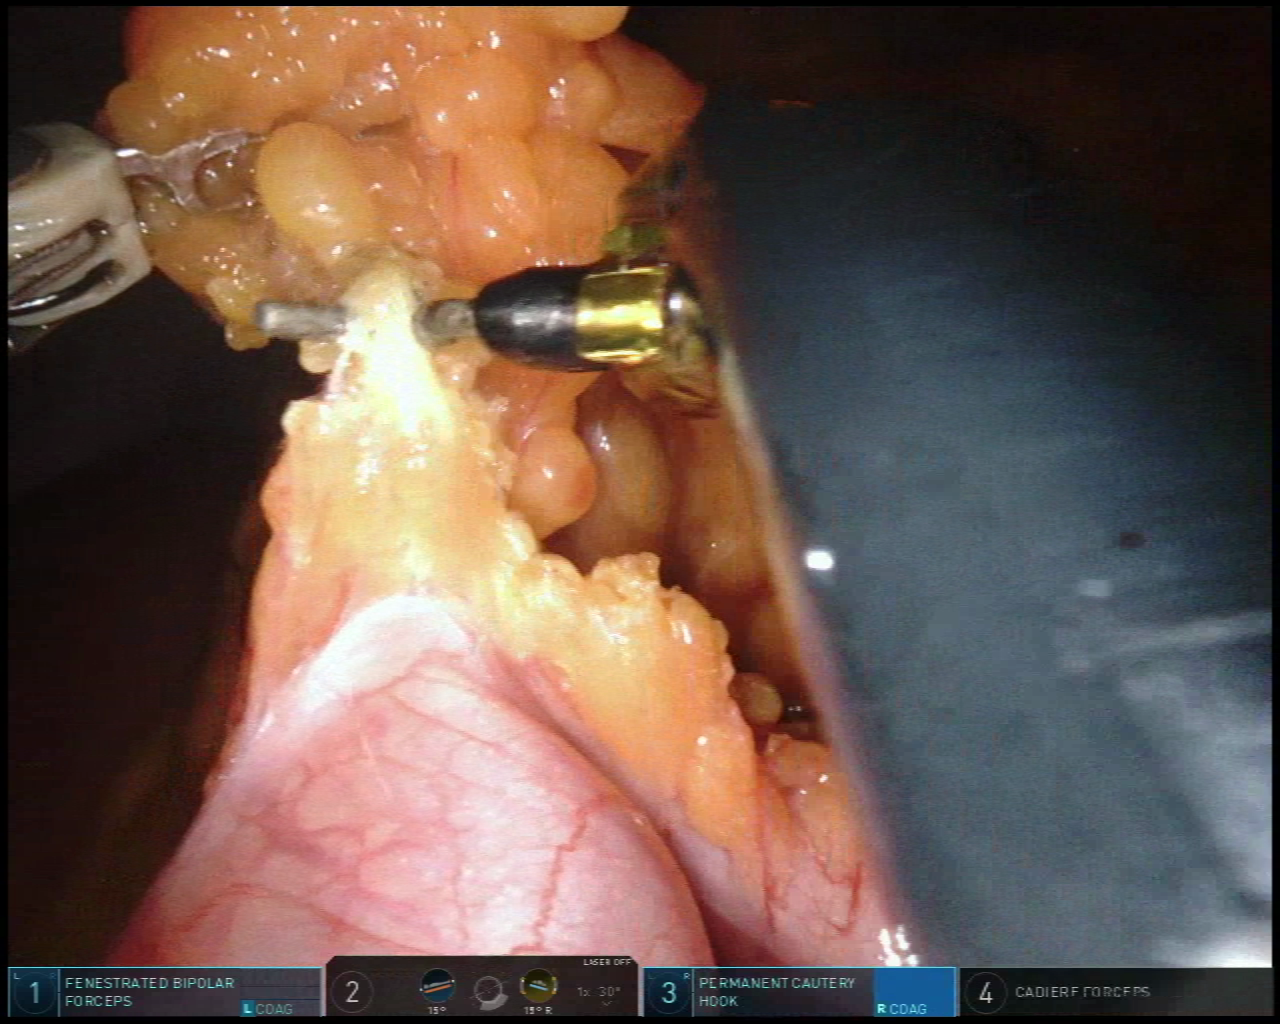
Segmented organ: liver
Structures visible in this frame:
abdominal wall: yes
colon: yes
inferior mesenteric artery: no
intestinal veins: no
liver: yes
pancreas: no
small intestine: no
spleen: no
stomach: no
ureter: no
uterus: no
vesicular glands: no